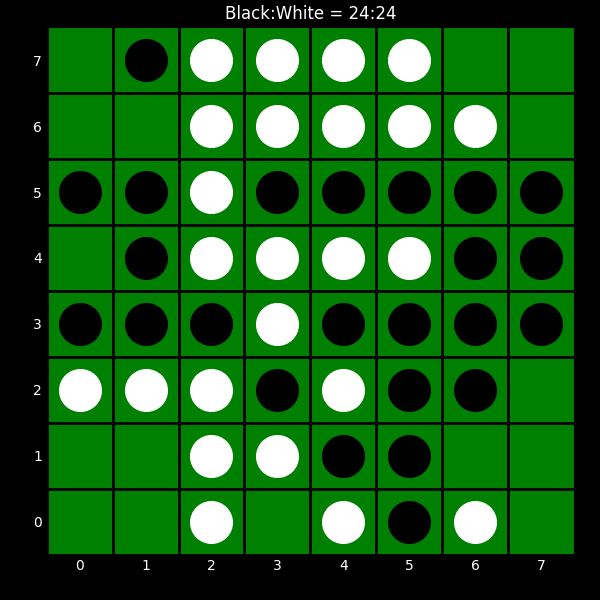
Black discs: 24
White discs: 24